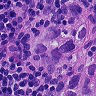
Metastatic tissue present: yes